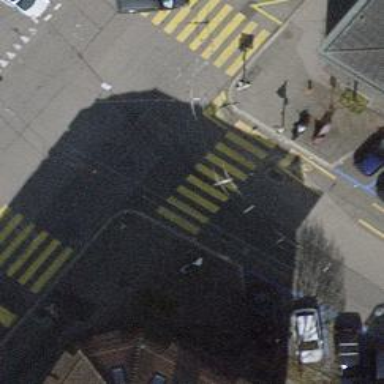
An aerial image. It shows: Tertiary road with asphalt surface. There are sidewalks on both sides and designated lane for left cycleway. Trolley wire is present for trolleys.